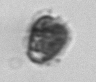
Label: Syracosphaera_pulchra